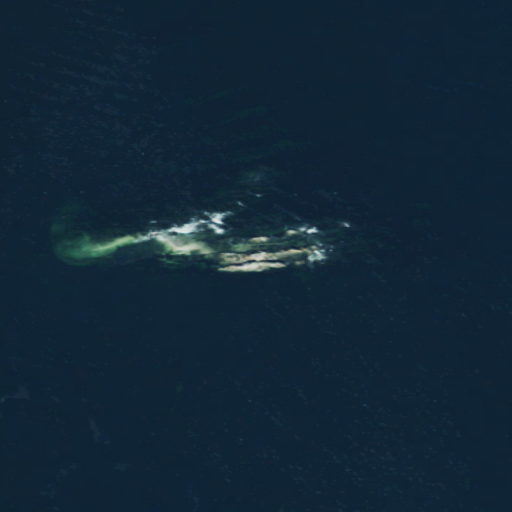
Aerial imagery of bar in Washington named Blakely Rock containing only open water